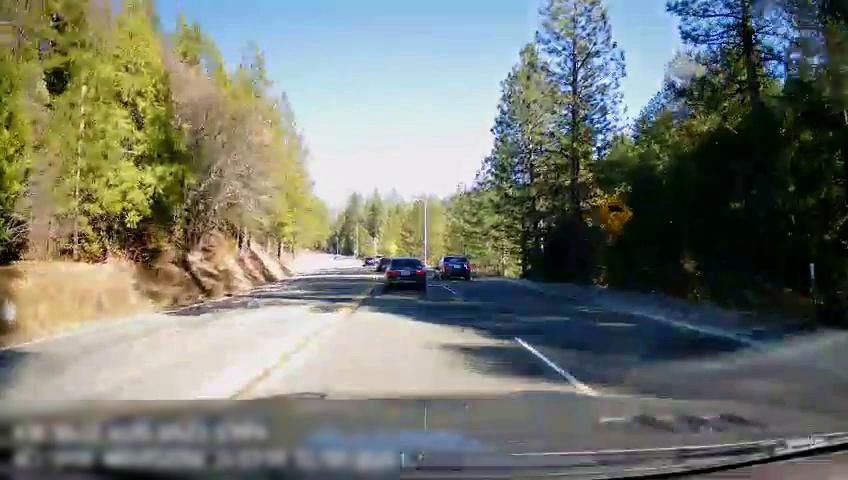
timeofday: Day
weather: Sunny
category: Drivable Space
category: Vehicles | Car
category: Vehicles | Car
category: Vehicles | Car
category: Vehicles | Car
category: Lanes | Opposite Lane
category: Lanes | Opposite Lane
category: Lanes | Current Lane
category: Lanes | Current Lane
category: Lanes | Current Lane
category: Traffic | Signs